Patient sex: F
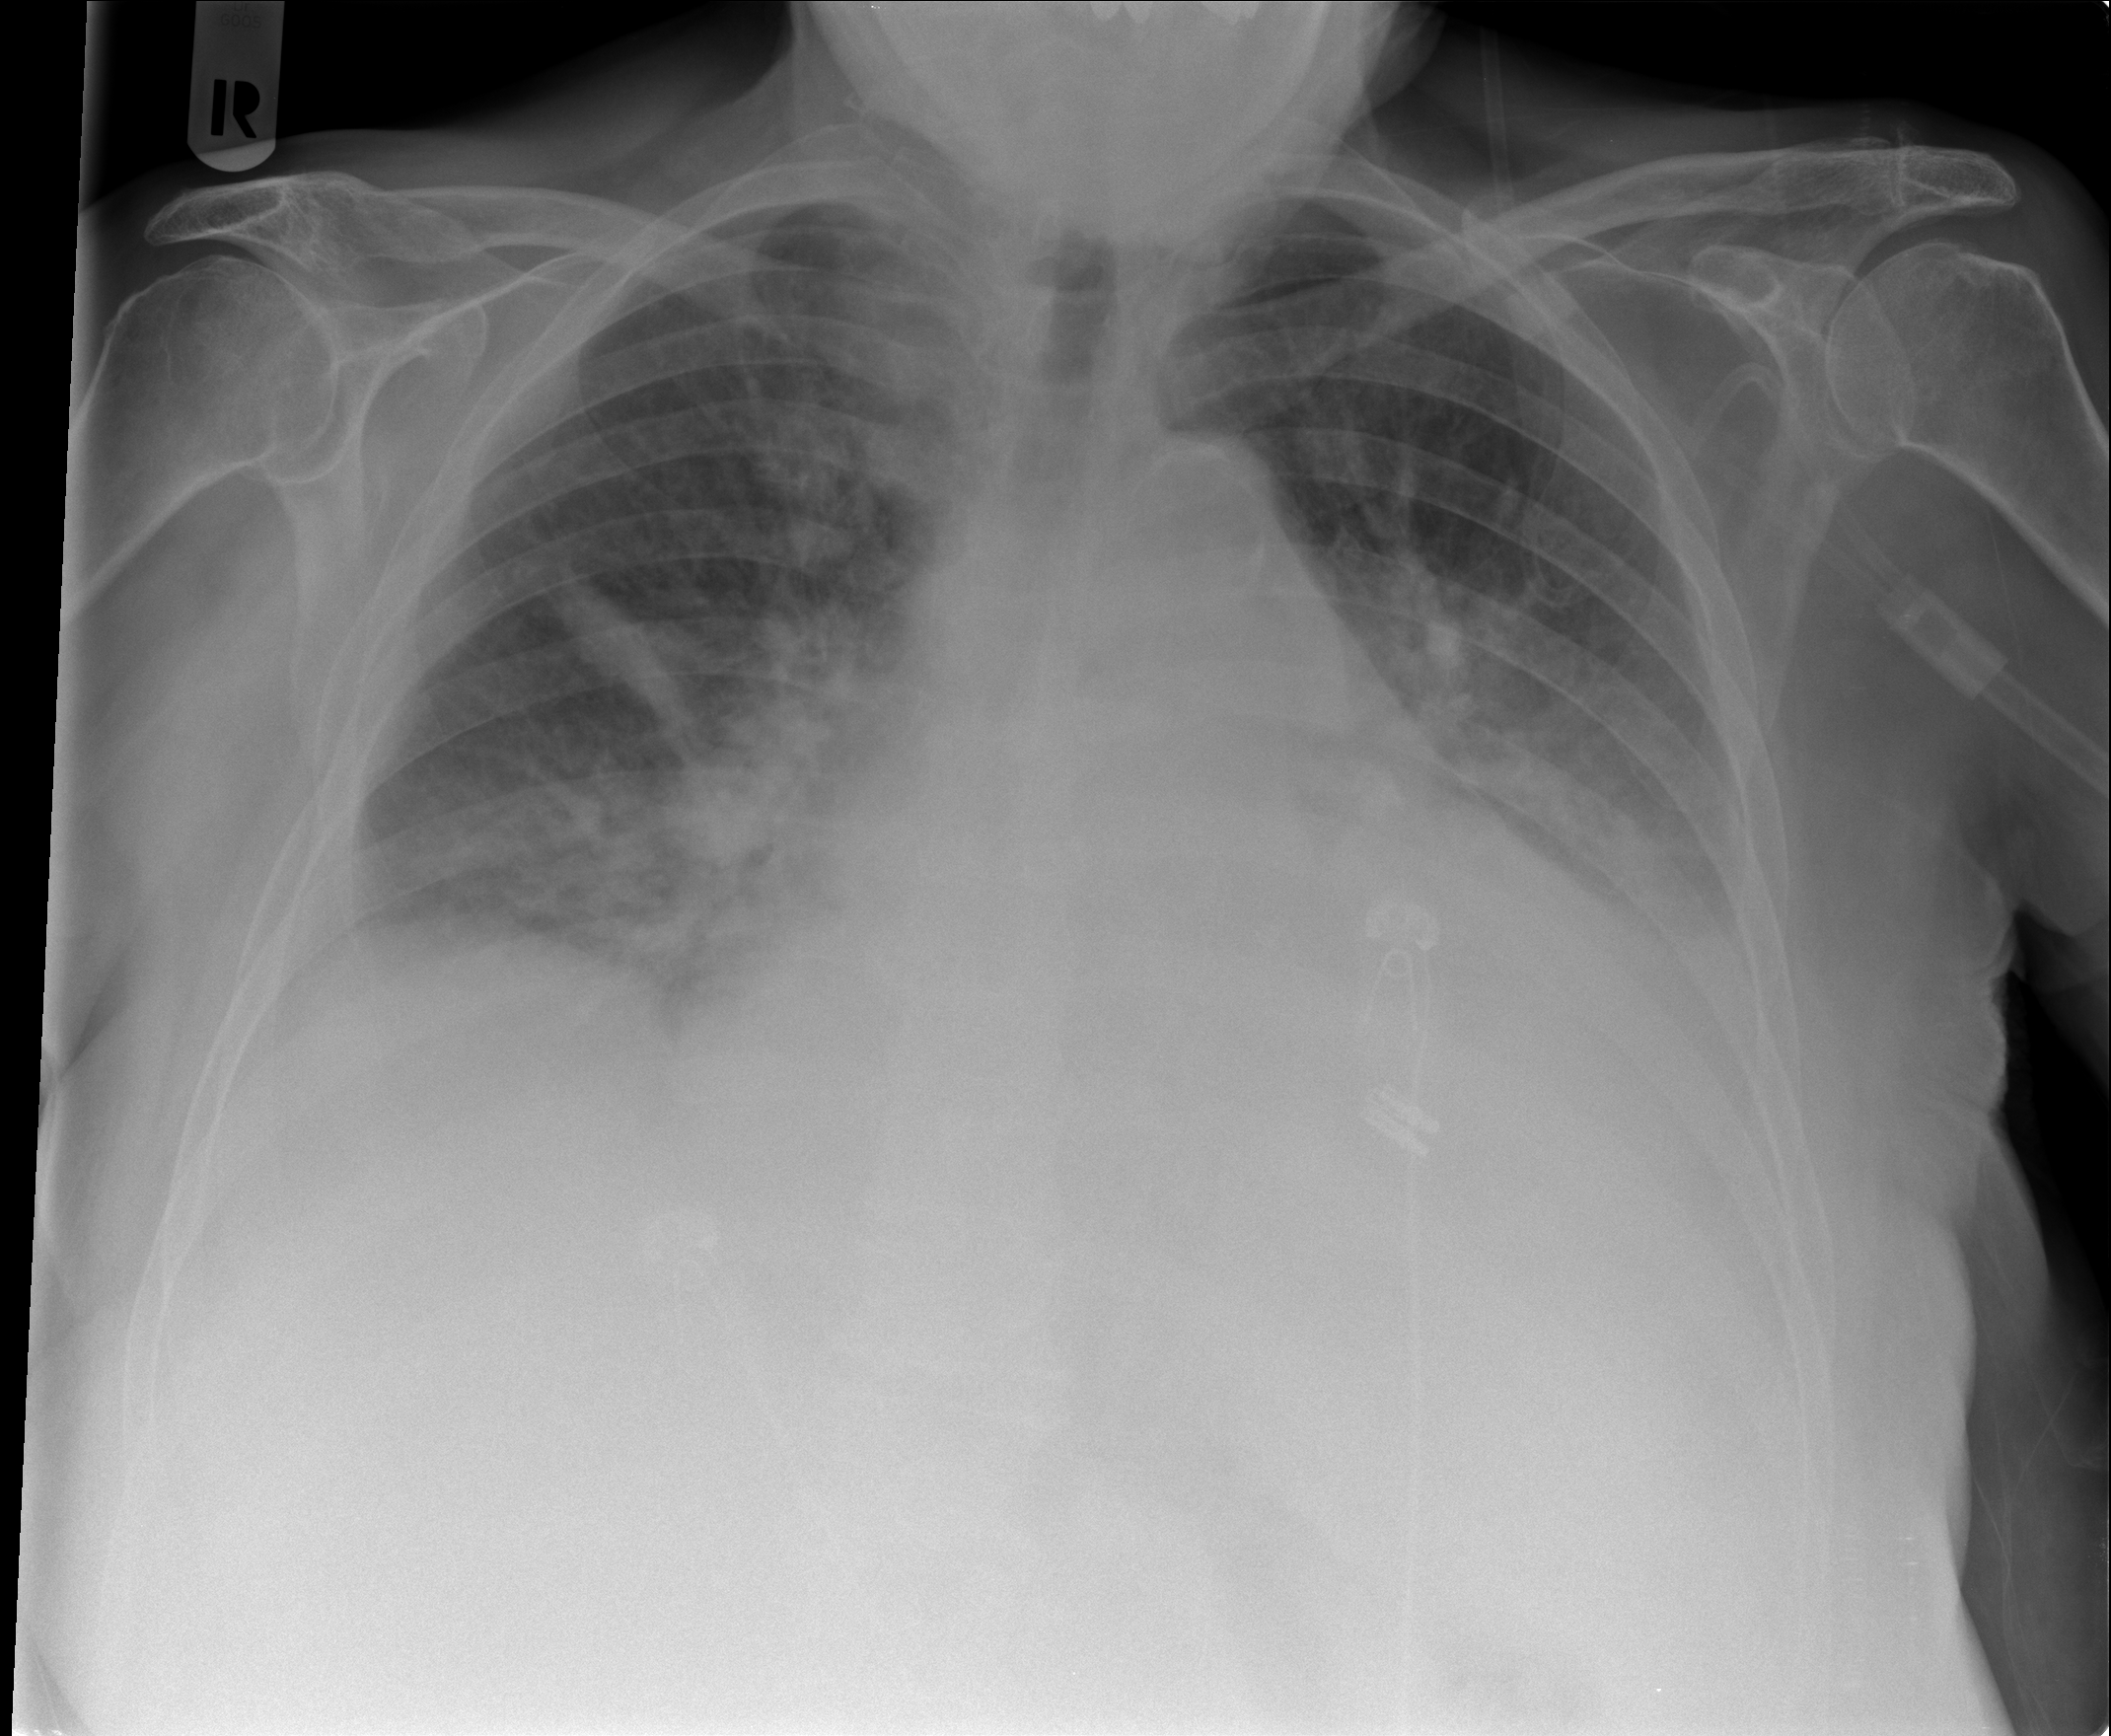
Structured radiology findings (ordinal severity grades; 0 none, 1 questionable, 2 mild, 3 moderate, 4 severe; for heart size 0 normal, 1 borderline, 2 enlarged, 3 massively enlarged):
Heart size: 3
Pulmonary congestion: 3
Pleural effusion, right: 3
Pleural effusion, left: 3
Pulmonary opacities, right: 3
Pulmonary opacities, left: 3
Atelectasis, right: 2
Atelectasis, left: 2